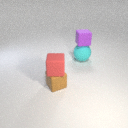
small brown rubber cube below small red rubber cube